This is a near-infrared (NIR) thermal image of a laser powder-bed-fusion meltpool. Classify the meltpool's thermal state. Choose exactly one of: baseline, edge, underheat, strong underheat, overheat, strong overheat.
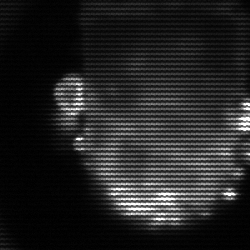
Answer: baseline